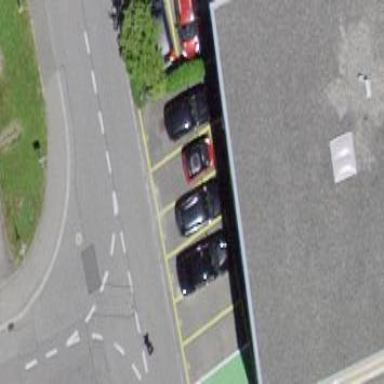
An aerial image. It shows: Parking area.